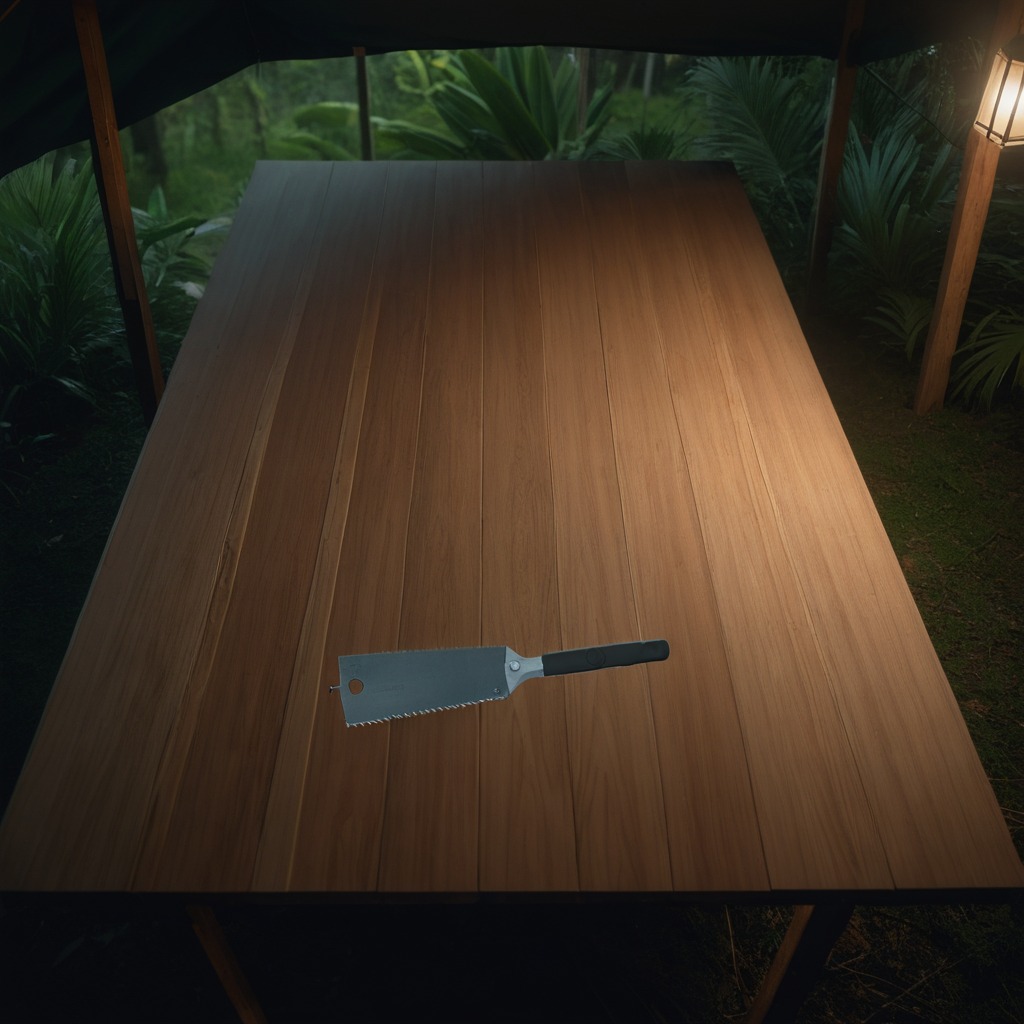
A metal saw is lying on a wooden table inside a jungle field workshop tent at night.